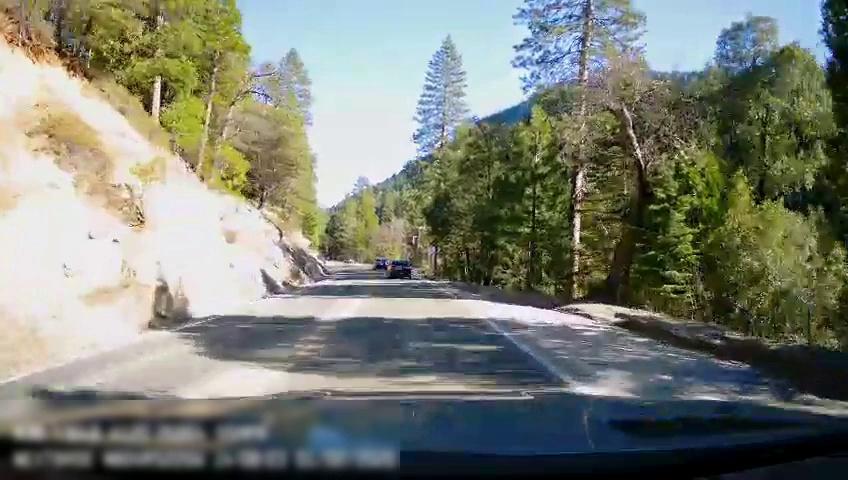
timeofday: Day
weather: Sunny
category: Drivable Space
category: Vehicles | Car
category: Vehicles | Car
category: Lanes | Opposite Lane
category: Lanes | Current Lane